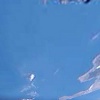
Label: water